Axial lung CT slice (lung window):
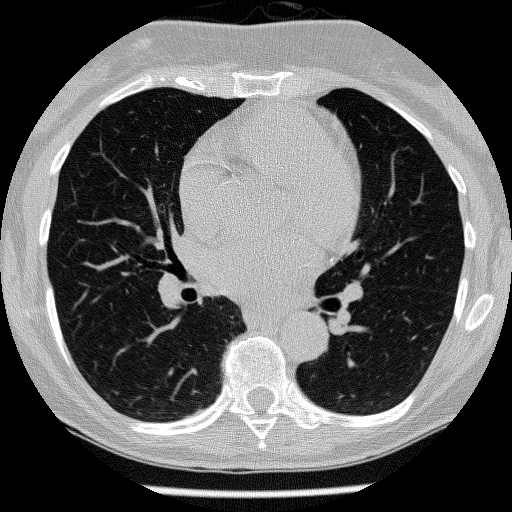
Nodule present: no